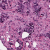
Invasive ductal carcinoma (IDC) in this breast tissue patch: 1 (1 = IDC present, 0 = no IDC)